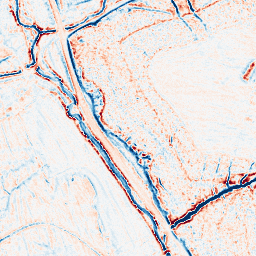
Category: edge_preserving
Decomposition family: bilateral
Decomposition parameters: d: 9
sigma_color: 75
sigma_space: 50
Upsampling method: bicubic
Upsampling parameters: scale: 8
Upsampling scale: 8